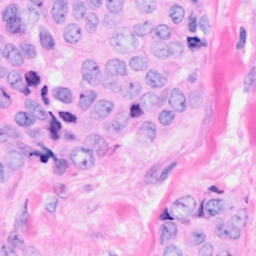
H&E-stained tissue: Breast